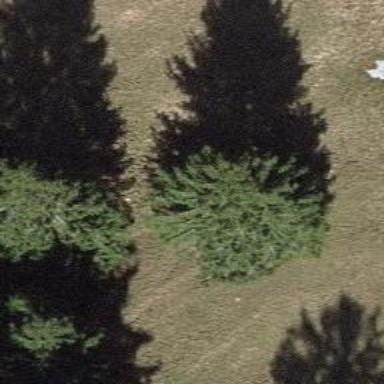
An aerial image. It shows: Beautiful tree in nature.